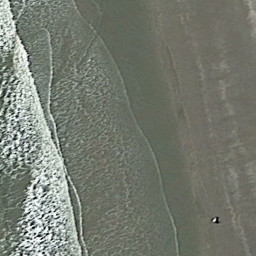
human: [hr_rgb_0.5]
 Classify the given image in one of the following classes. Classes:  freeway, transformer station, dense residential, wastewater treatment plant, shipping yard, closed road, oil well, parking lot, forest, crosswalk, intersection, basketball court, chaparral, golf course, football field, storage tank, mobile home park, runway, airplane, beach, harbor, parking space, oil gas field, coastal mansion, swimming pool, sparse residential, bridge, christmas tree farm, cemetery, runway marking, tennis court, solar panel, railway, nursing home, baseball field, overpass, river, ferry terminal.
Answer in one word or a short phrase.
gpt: beach